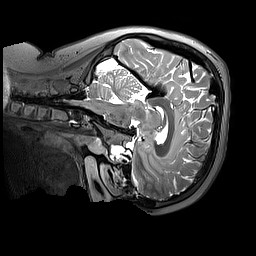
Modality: T2w
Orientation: sagittal
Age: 11
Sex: male
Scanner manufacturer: siemens
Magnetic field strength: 3 T
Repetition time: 3.2 s
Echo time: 0.408 s